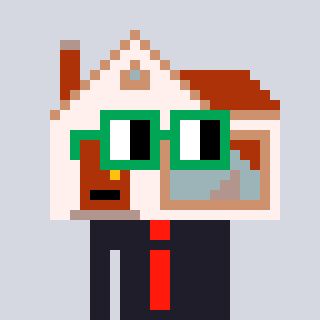
a pixel art character with square green glasses, a house-shaped head and a grayscale-colored body on a cool background